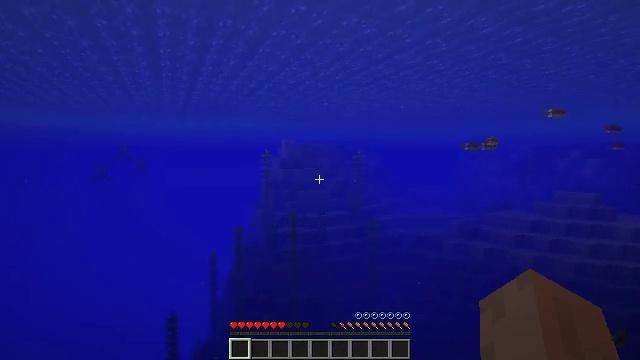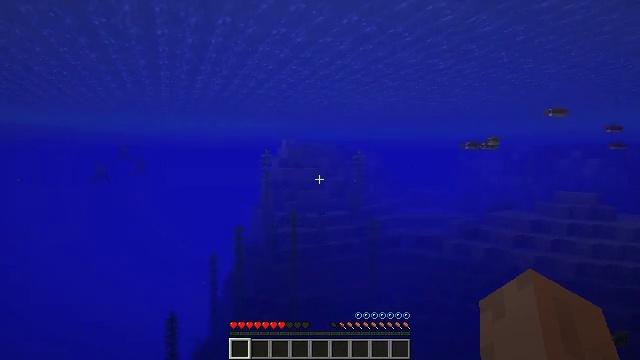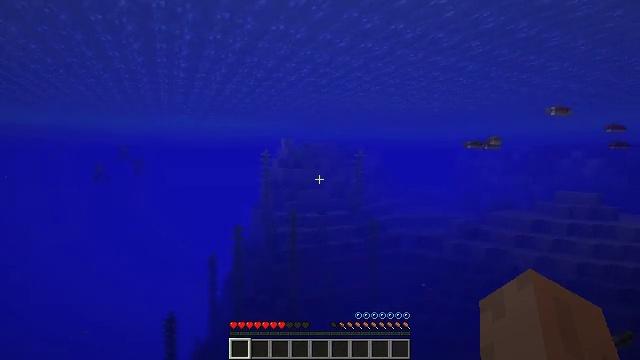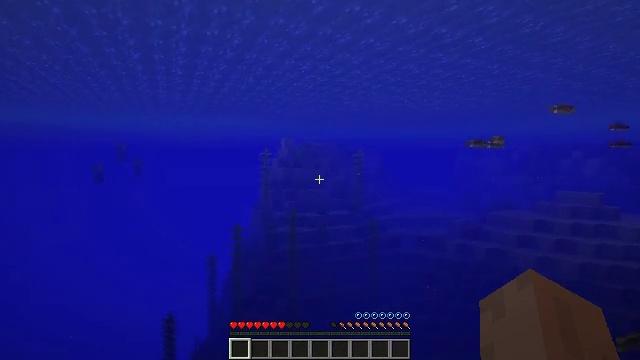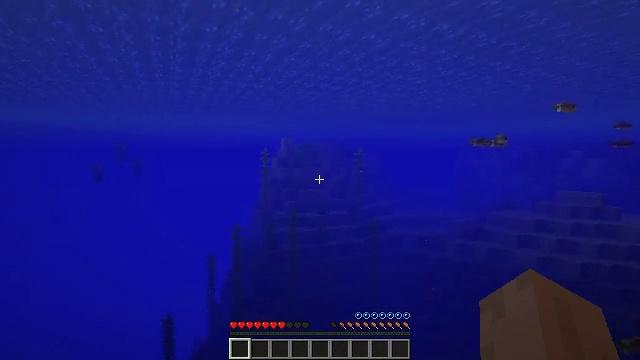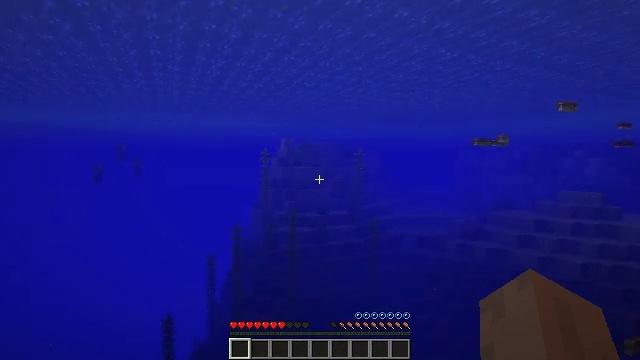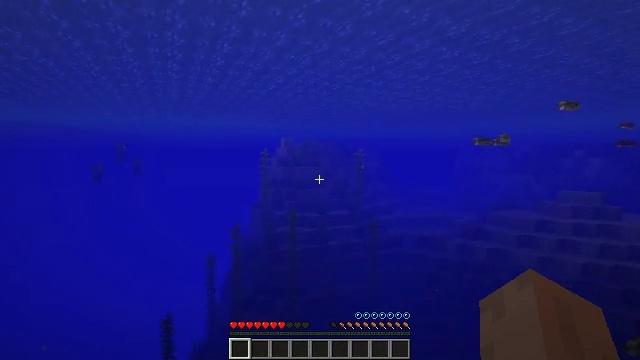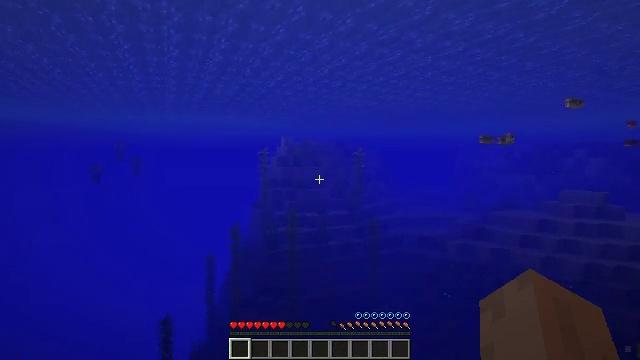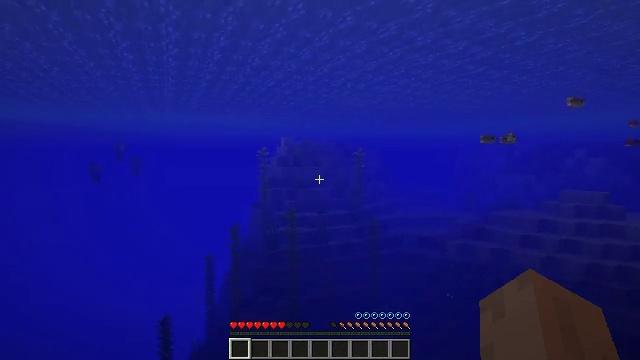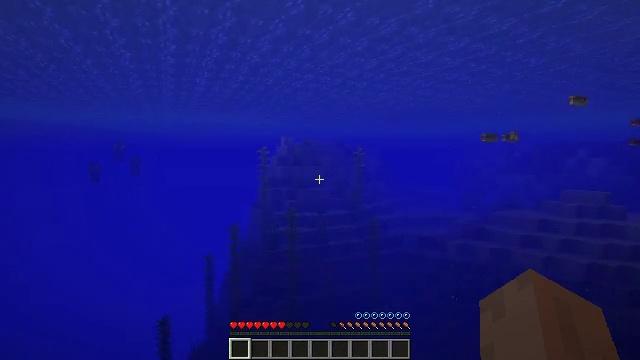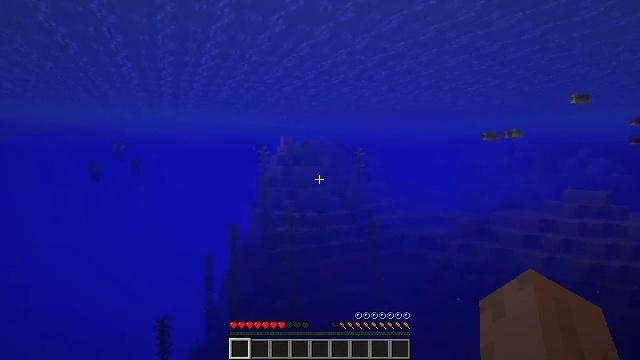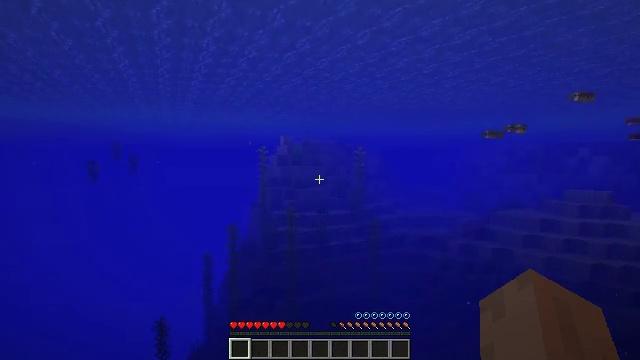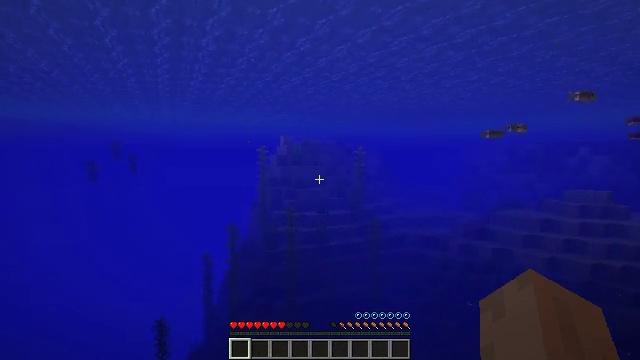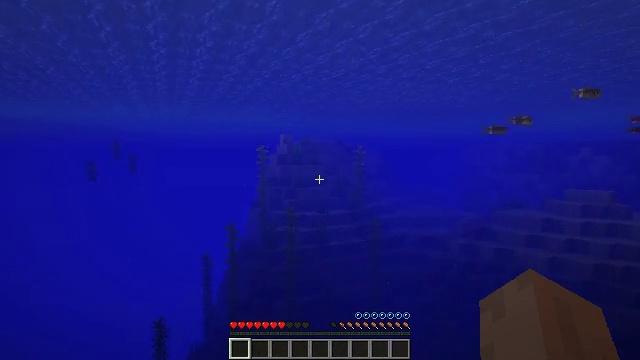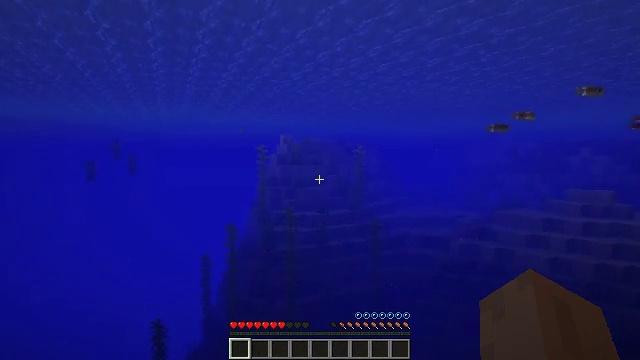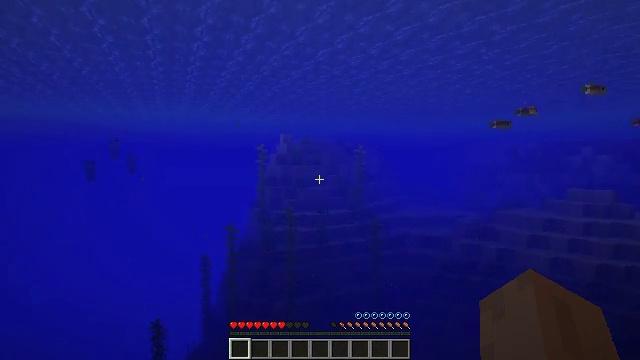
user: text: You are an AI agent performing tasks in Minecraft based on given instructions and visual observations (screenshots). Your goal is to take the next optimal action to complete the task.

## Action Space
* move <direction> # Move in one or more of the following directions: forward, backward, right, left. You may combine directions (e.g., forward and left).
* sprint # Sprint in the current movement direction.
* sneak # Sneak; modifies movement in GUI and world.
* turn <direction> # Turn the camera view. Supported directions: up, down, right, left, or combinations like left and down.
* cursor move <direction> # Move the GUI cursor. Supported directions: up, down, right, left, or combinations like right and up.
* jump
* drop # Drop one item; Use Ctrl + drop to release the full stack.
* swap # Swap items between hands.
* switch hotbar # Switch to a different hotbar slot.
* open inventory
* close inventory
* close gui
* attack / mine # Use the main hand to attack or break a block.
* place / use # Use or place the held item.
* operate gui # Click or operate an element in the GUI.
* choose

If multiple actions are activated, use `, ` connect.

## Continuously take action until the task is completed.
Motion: motion action
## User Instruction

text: Mine the birch planks.
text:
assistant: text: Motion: move forward, attack / mine
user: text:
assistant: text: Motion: move forward, attack / mine
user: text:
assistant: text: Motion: move forward, attack / mine
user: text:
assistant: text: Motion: move forward, attack / mine
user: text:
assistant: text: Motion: move forward, attack / mine
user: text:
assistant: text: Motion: move forward, attack / mine
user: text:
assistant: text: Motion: move forward, attack / mine
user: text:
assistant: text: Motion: move forward, attack / mine
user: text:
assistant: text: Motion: move forward, attack / mine
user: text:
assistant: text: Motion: move forward, attack / mine
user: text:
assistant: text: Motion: move forward, attack / mine
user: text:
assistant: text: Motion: move forward, attack / mine
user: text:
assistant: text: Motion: move forward, attack / mine
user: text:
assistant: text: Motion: move forward, attack / mine
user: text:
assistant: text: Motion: move forward, attack / mine
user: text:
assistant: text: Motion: move forward, attack / mine
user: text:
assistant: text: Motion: move forward, attack / mine
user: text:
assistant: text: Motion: move forward, attack / mine
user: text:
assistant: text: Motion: move forward, attack / mine
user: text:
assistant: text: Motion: move forward, attack / mine
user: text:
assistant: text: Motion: move forward, attack / mine
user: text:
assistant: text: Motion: move forward, attack / mine
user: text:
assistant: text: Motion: move forward, attack / mine
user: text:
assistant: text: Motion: move forward, attack / mine
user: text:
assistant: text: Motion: move forward, attack / mine
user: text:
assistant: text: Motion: move forward, attack / mine
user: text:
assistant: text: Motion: move forward, attack / mine
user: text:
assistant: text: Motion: move forward, attack / mine
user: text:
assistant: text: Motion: move forward, attack / mine
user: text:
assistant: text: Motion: move forward, attack / mine